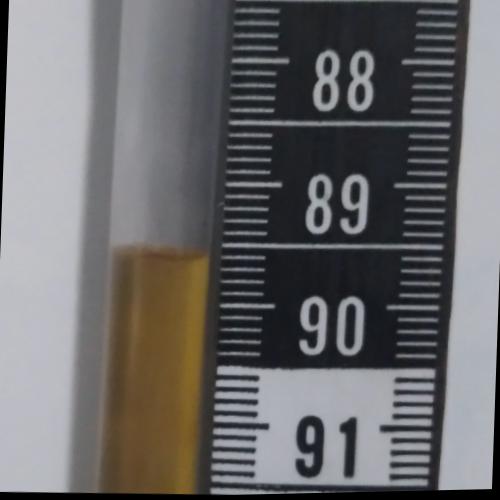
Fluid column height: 89.6 cm